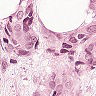
Metastatic tissue present: yes